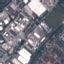
Land use / land cover: Industrial